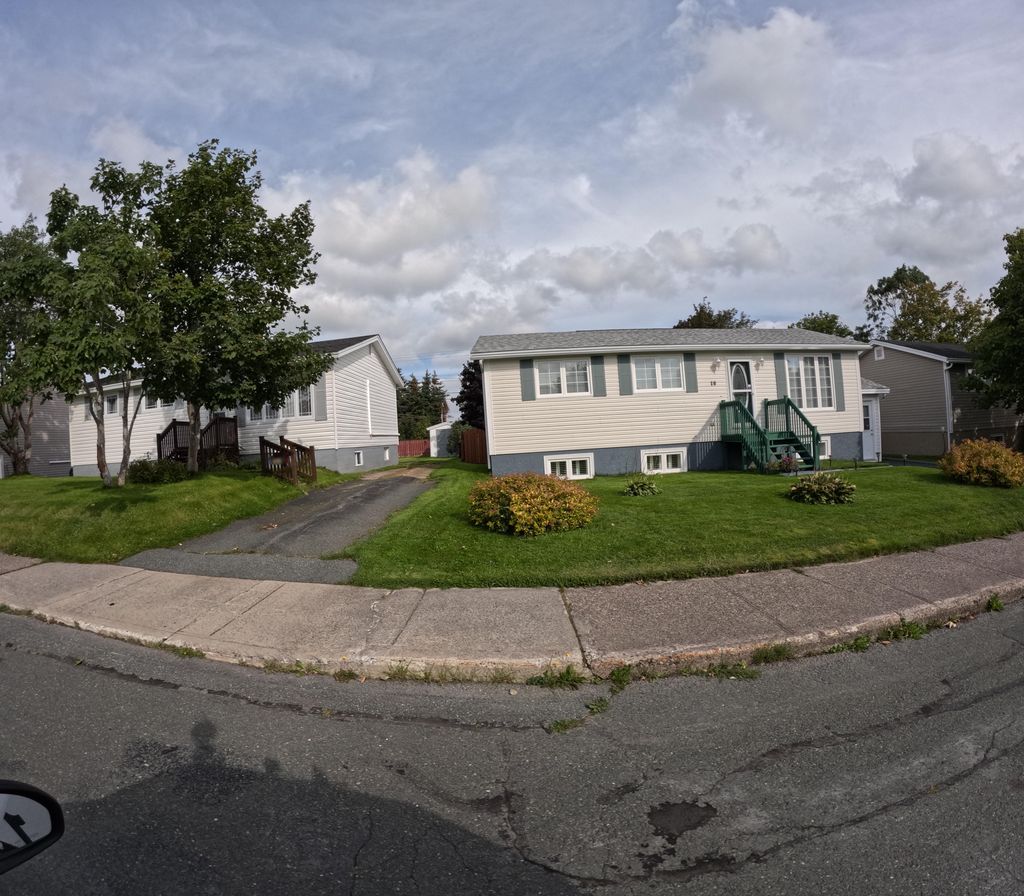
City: st_johns